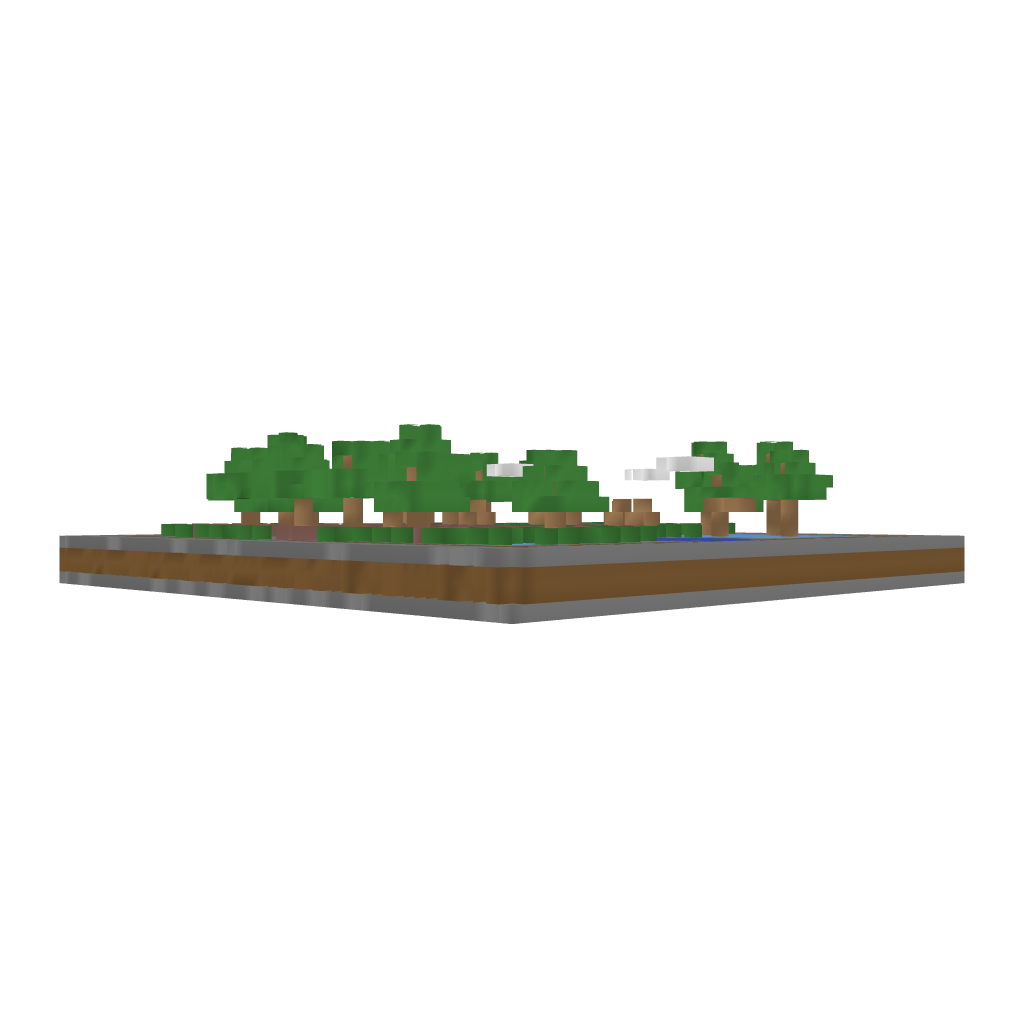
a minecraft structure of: A Small Main Hub bad low quality